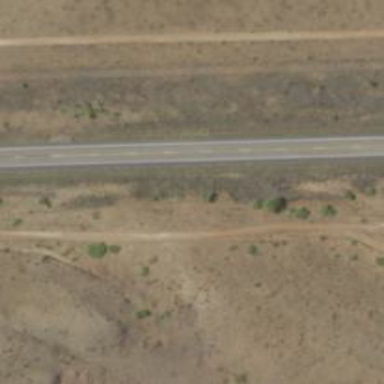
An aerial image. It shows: Abandoned road.